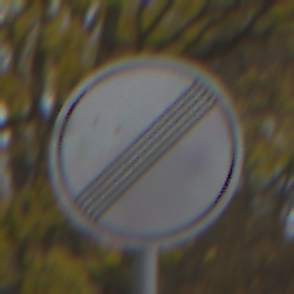
Verkehrszeichen: EndeSaemtlicherBegrenzungen
Umgebung: Outdoor, Nature
Tageszeit: MorningAfternoon
Wetter: Overcast
Licht: Natural
Jahreszeit: Autumn
Kontrast: LowContrast